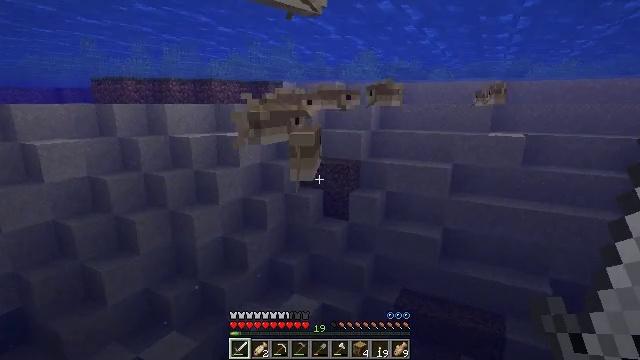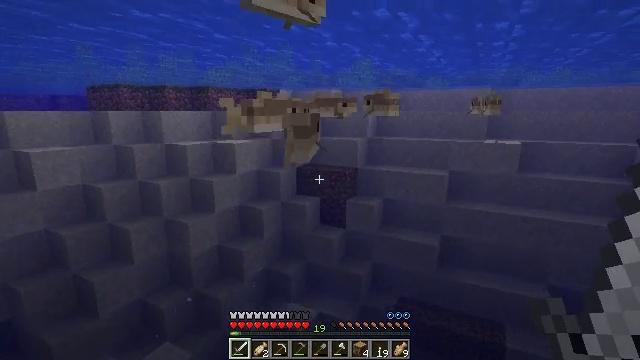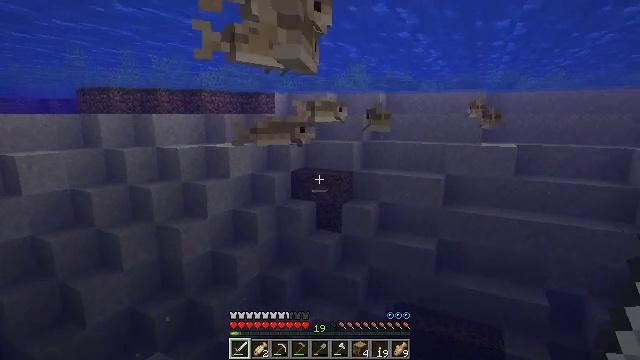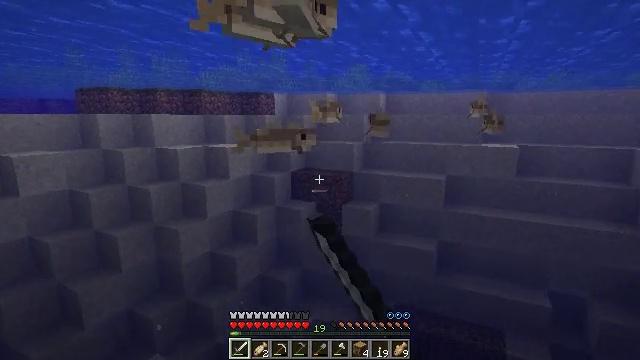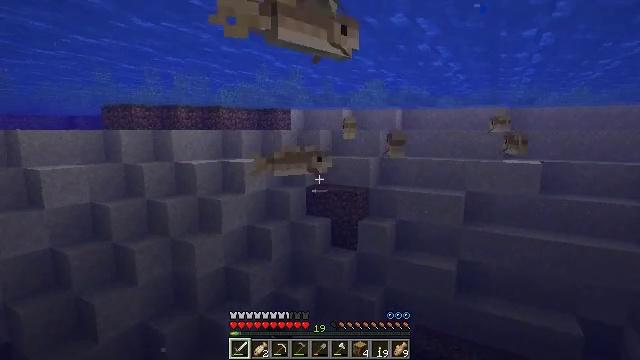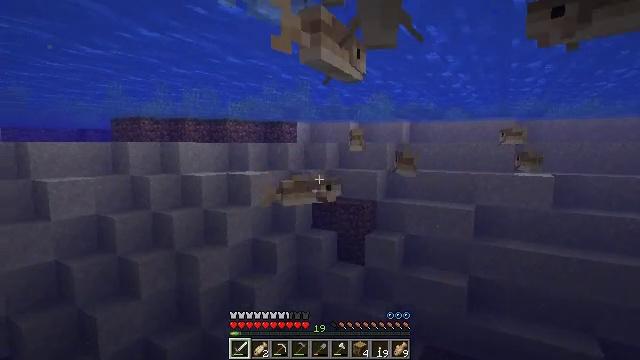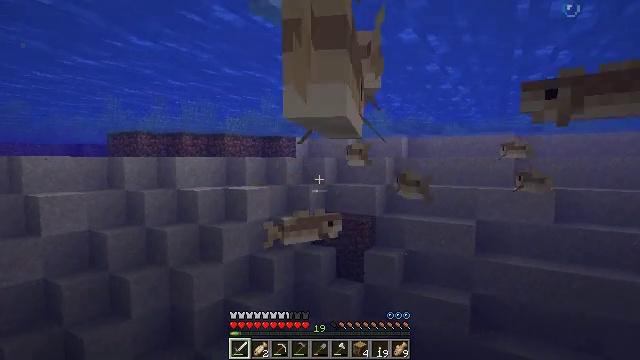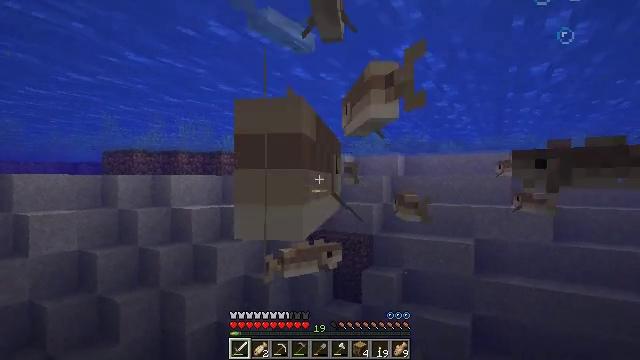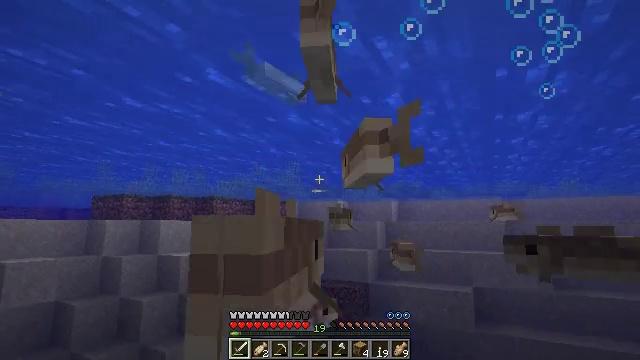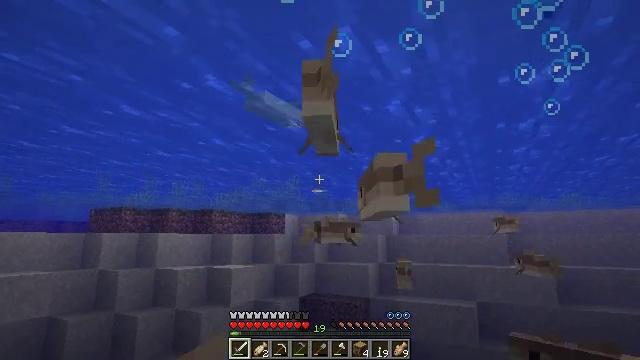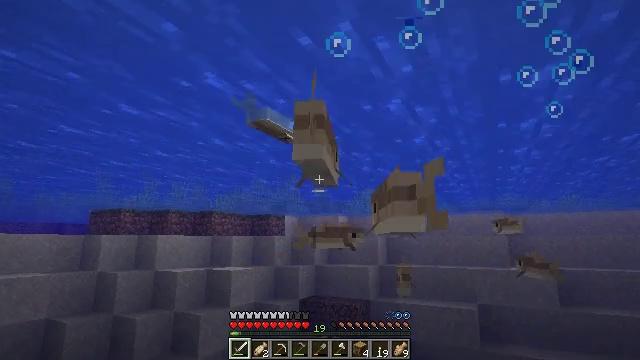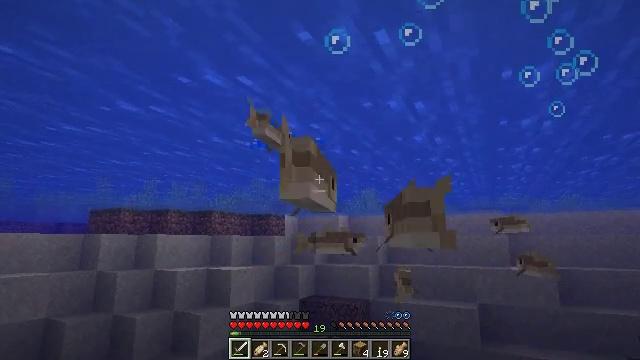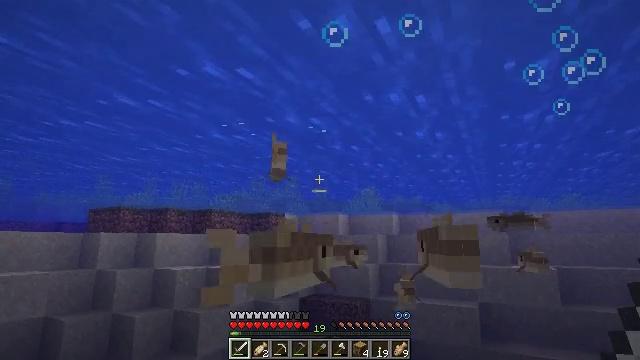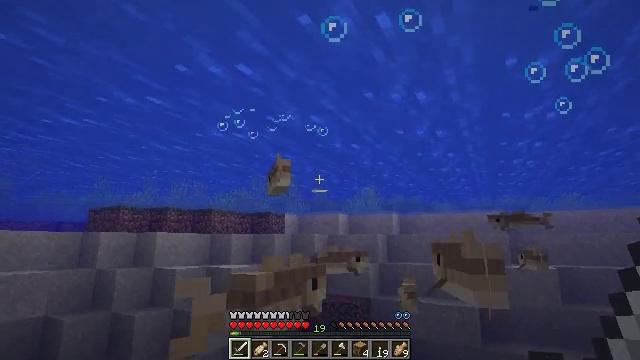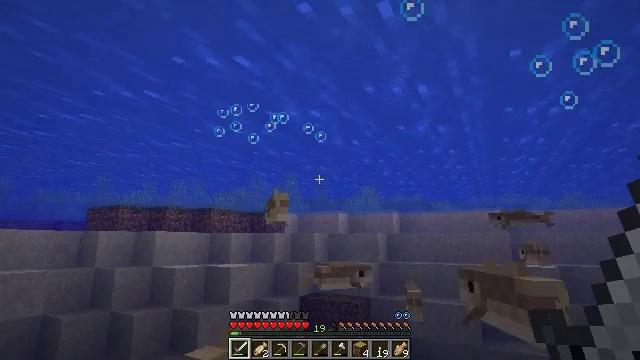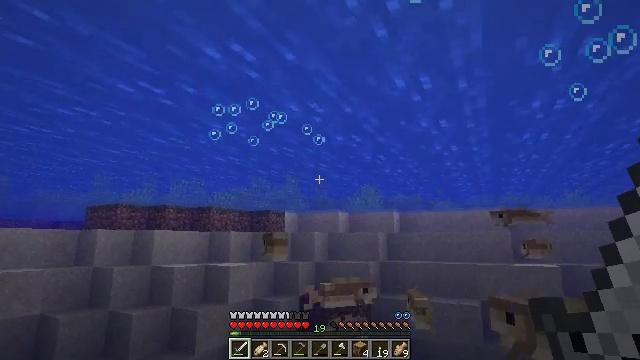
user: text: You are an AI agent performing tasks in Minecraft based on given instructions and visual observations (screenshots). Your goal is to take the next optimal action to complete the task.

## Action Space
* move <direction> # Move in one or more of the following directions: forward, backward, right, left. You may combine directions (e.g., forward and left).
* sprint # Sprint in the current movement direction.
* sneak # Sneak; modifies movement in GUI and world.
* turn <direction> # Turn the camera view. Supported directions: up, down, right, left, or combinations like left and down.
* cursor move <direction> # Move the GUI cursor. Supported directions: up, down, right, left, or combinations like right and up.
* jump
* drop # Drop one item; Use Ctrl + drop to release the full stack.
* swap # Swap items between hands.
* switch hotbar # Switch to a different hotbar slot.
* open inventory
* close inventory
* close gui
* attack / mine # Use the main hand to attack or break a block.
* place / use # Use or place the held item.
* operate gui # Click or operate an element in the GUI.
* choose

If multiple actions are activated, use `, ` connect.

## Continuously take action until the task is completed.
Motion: motion action
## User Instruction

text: Kill mobs in water.
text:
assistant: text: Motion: move forward, turn up
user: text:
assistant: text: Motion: move forward, attack / mine
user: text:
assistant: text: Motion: move forward, attack / mine
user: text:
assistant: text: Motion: move forward, turn left and up
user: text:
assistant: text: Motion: move forward, turn left and up
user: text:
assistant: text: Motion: turn up
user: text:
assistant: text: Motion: turn up
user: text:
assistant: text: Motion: turn right and up
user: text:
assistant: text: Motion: turn up
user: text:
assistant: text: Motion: no_op
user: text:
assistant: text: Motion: no_op
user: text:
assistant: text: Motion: no_op
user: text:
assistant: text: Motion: move forward
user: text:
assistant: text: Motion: move forward
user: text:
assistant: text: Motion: move forward
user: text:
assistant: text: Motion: move forward
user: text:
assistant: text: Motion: move forward
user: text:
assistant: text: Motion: move forward, turn down
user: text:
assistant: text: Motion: move forward, turn down
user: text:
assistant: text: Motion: turn left and down
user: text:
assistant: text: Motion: turn left and down
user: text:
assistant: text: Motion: turn left and down
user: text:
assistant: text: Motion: turn down
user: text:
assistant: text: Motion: turn down
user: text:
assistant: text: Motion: no_op
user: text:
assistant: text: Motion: no_op
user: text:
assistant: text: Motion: no_op
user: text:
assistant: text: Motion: no_op
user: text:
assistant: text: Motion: no_op
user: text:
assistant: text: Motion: turn up